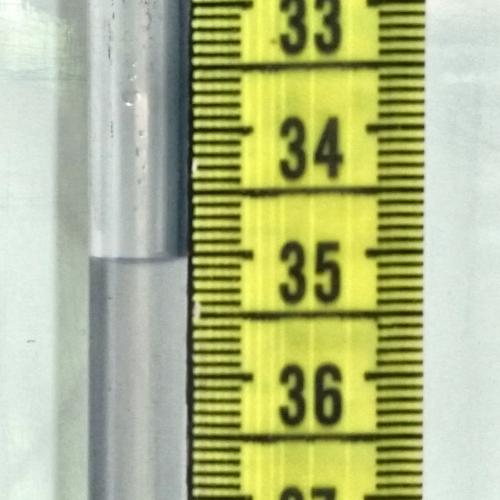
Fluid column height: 35.0 cm